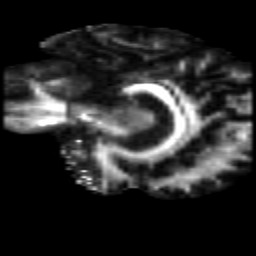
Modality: FA
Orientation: sagittal
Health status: healthy
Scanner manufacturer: siemens
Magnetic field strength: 3 T
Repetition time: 10 s
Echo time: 0.092 s